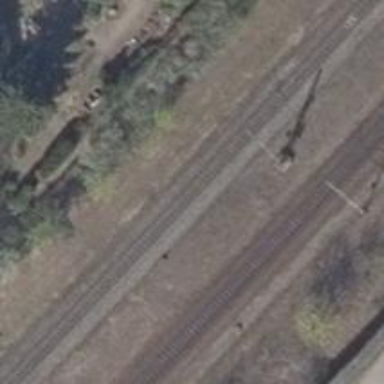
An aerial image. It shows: Milestone along the railway with catenary mast.